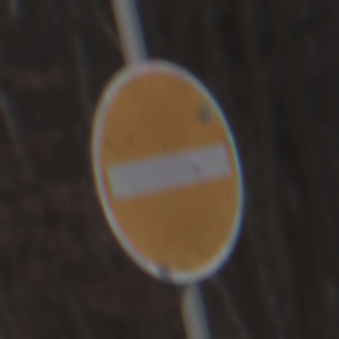
Verkehrszeichen: VerbotDerEinfahrt
Umgebung: Outdoor, Nature
Tageszeit: Midday
Wetter: Overcast
Licht: Natural
Jahreszeit: Autumn
Kontrast: LowContrast